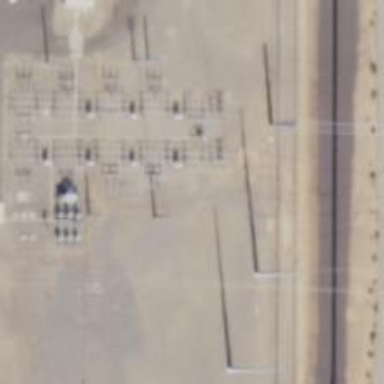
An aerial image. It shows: Switch used for power control.